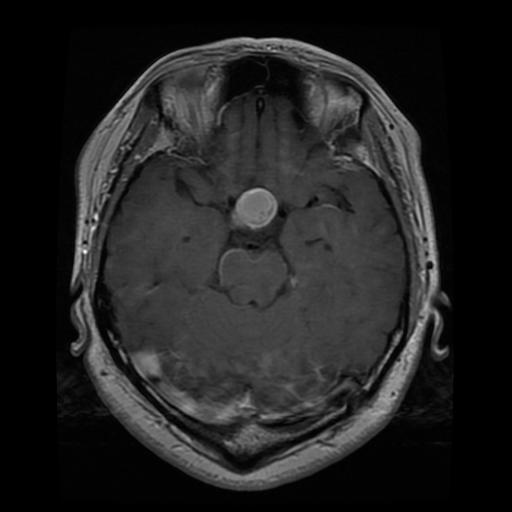
Label: pituitary